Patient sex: M
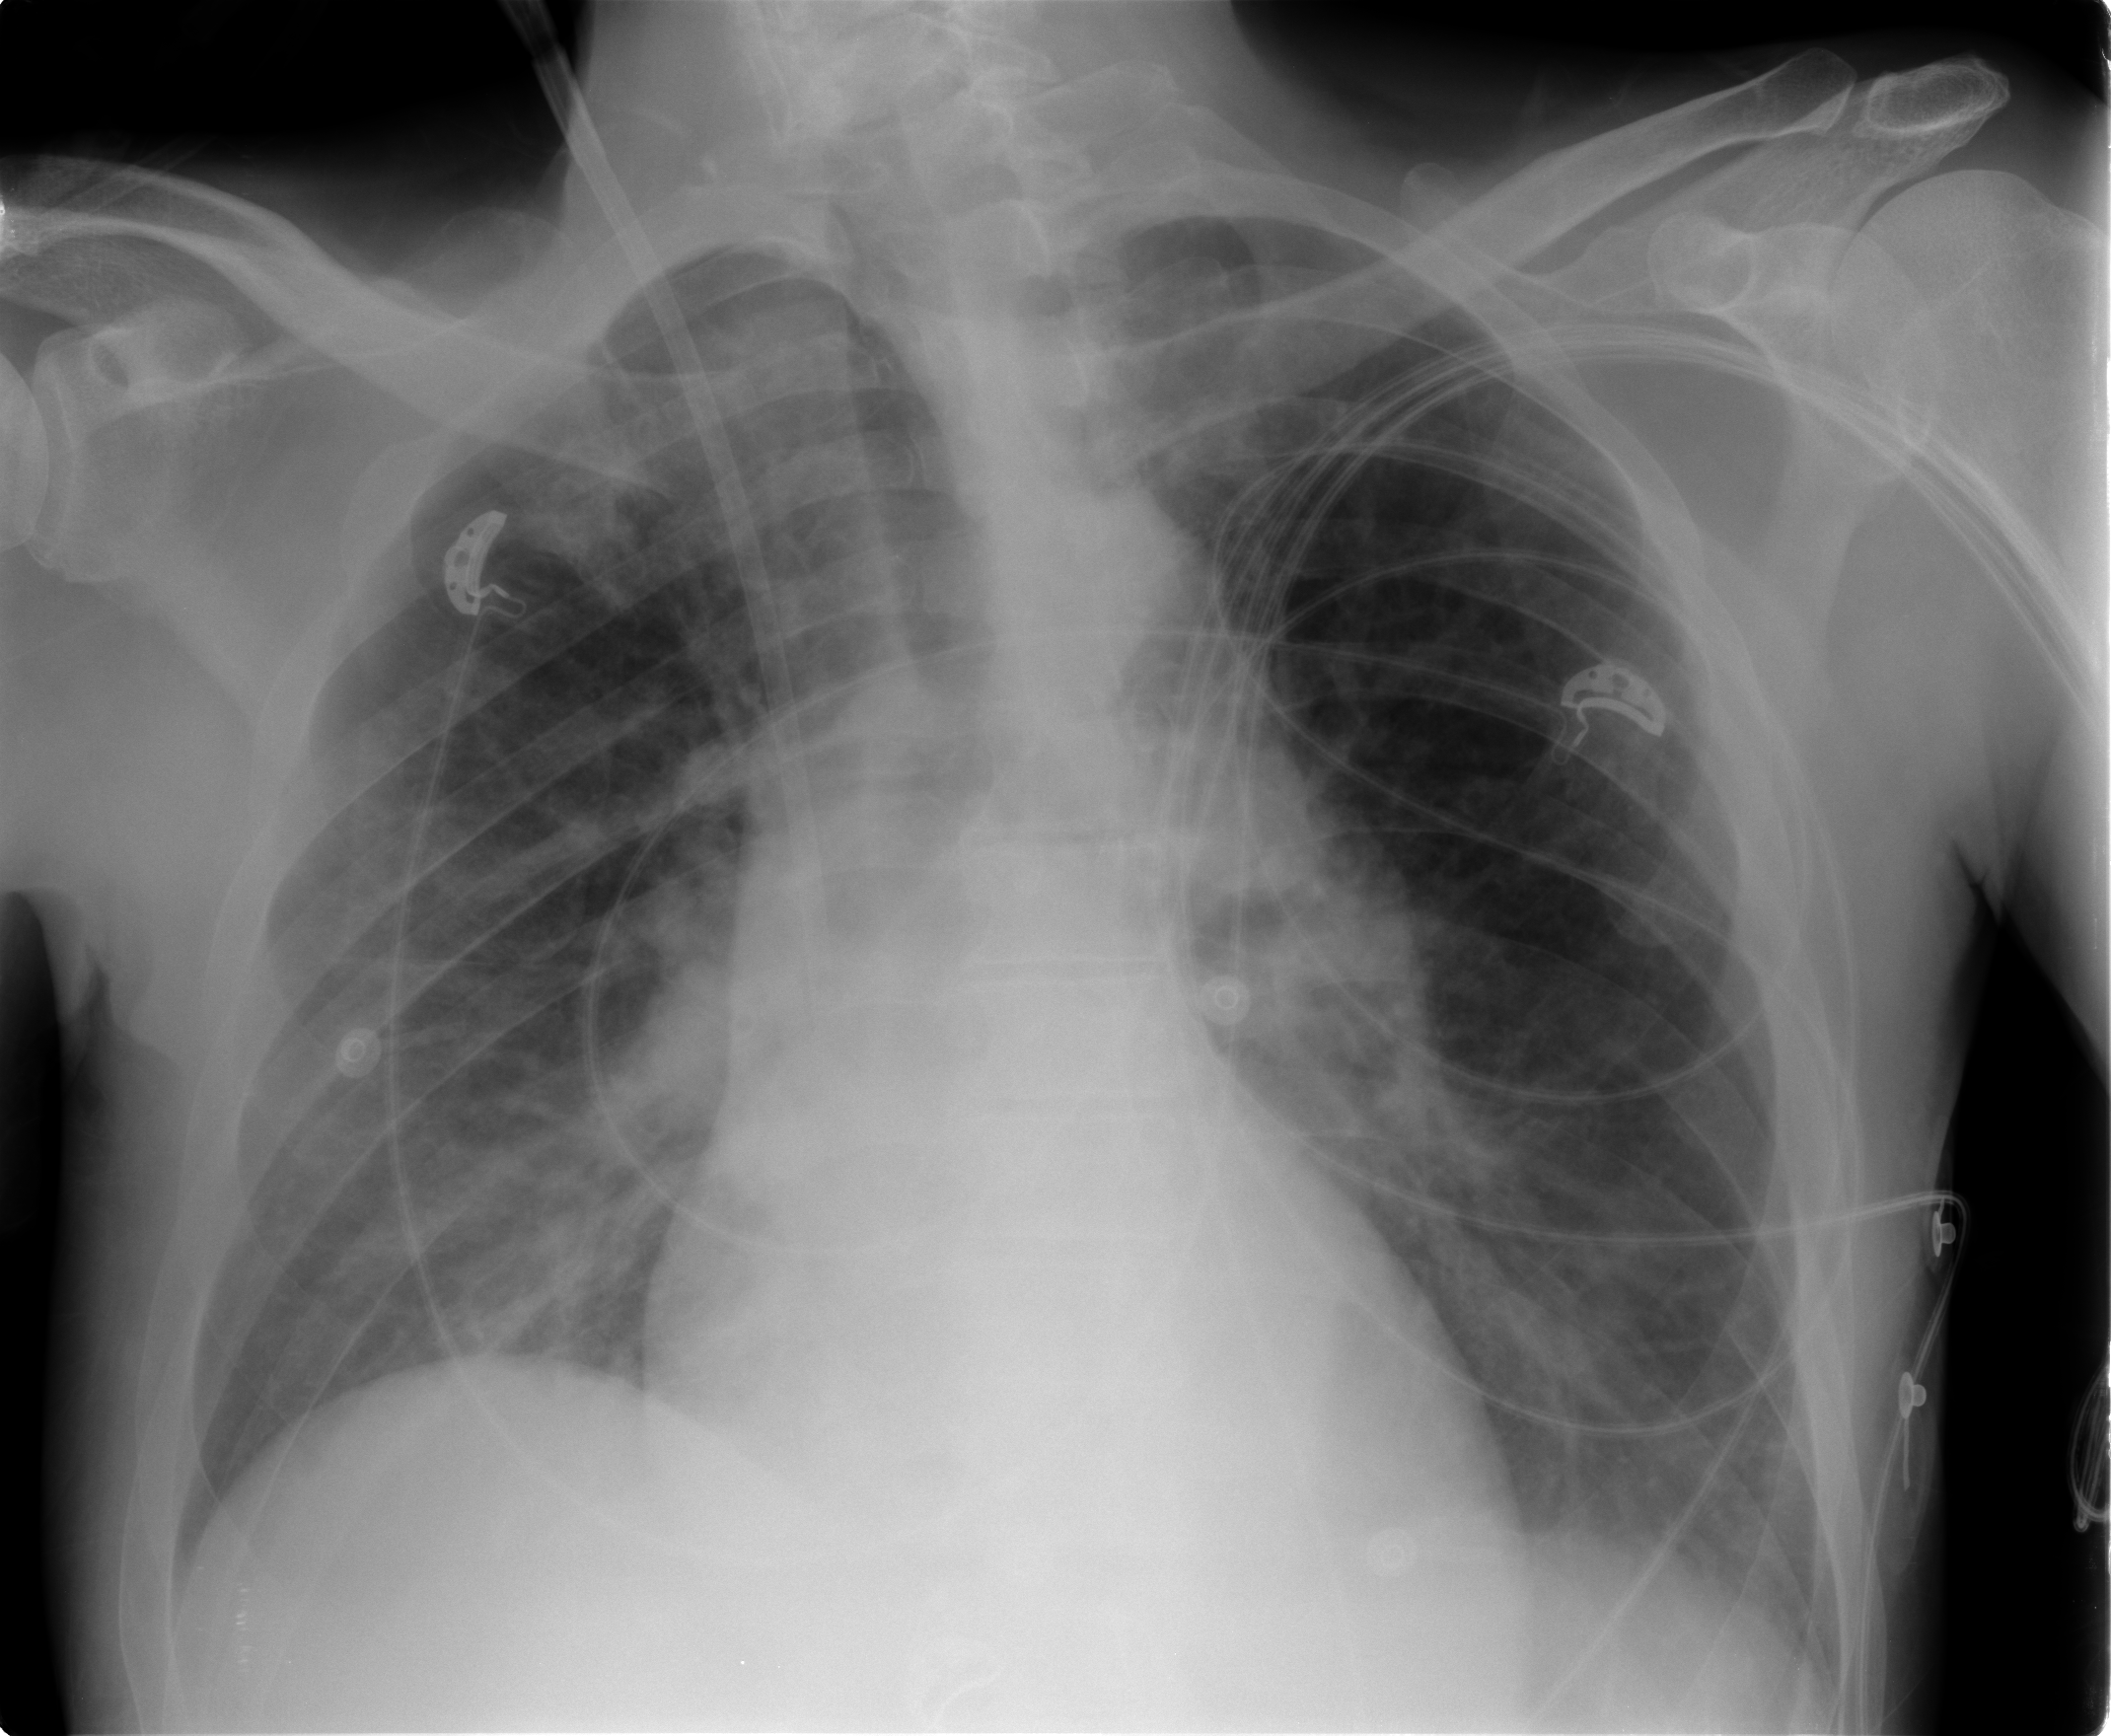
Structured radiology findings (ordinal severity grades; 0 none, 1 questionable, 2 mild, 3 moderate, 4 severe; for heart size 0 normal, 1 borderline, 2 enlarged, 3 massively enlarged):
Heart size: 0
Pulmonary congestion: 2
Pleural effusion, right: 0
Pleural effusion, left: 0
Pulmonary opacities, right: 2
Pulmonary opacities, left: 0
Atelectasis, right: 2
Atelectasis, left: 0